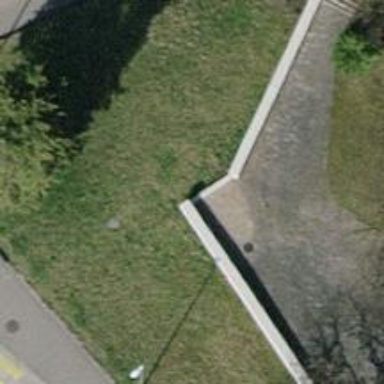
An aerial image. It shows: Retaining wall.